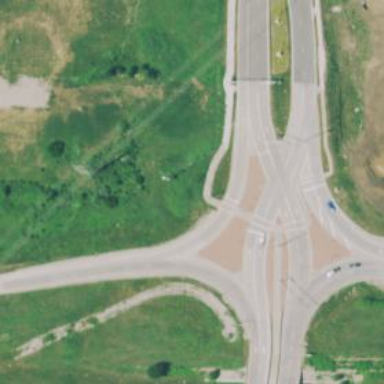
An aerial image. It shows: Motorway link with Diverging Diamond Interchange (DDI) junction.